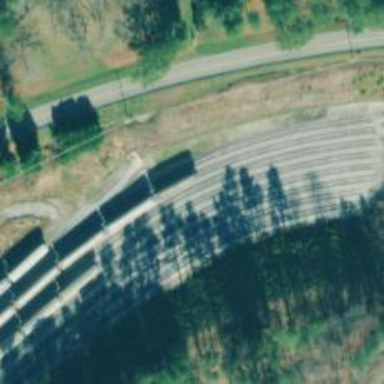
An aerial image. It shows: Railway spur service line primarily used for agricultural freight transportation.